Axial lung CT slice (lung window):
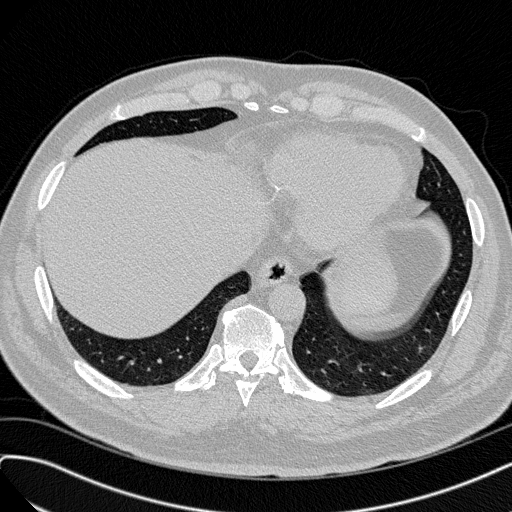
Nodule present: no